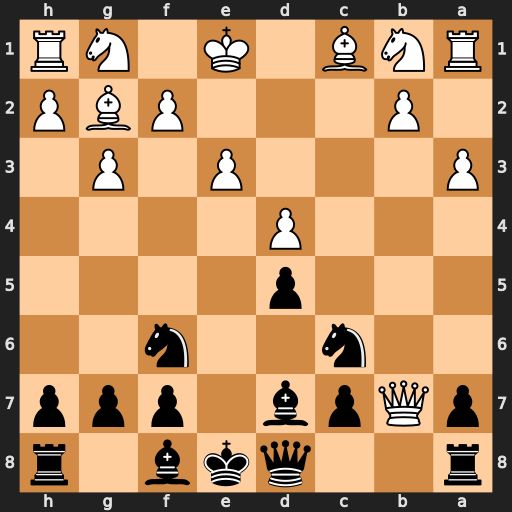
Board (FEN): r2qkb1r/pQpb1ppp/2n2n2/3p4/3P4/P3P1P1/1P3PBP/RNB1K1NR
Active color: b
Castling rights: KQkq
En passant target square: -
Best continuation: Na5 Qa6 Nb3 Nd2 Nxa1